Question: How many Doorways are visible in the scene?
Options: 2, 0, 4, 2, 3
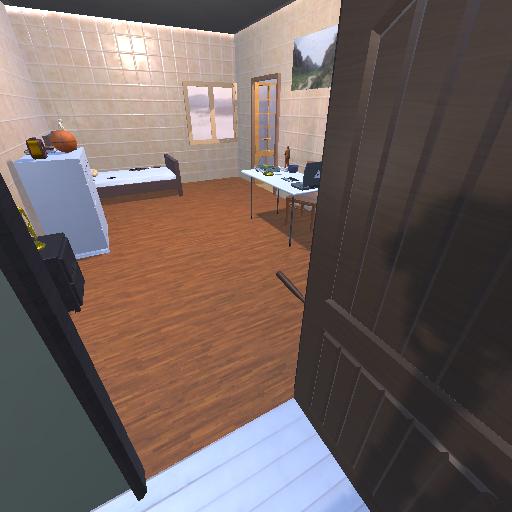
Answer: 2